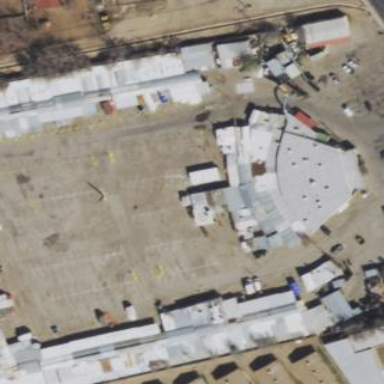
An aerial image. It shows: Marketplace.